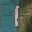
Label: 1